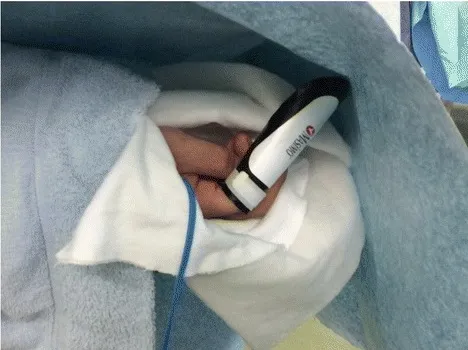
B; A black plastic shield to eliminate the interfering signal.
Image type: medical_photograph (other_medical_photograph)